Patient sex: M
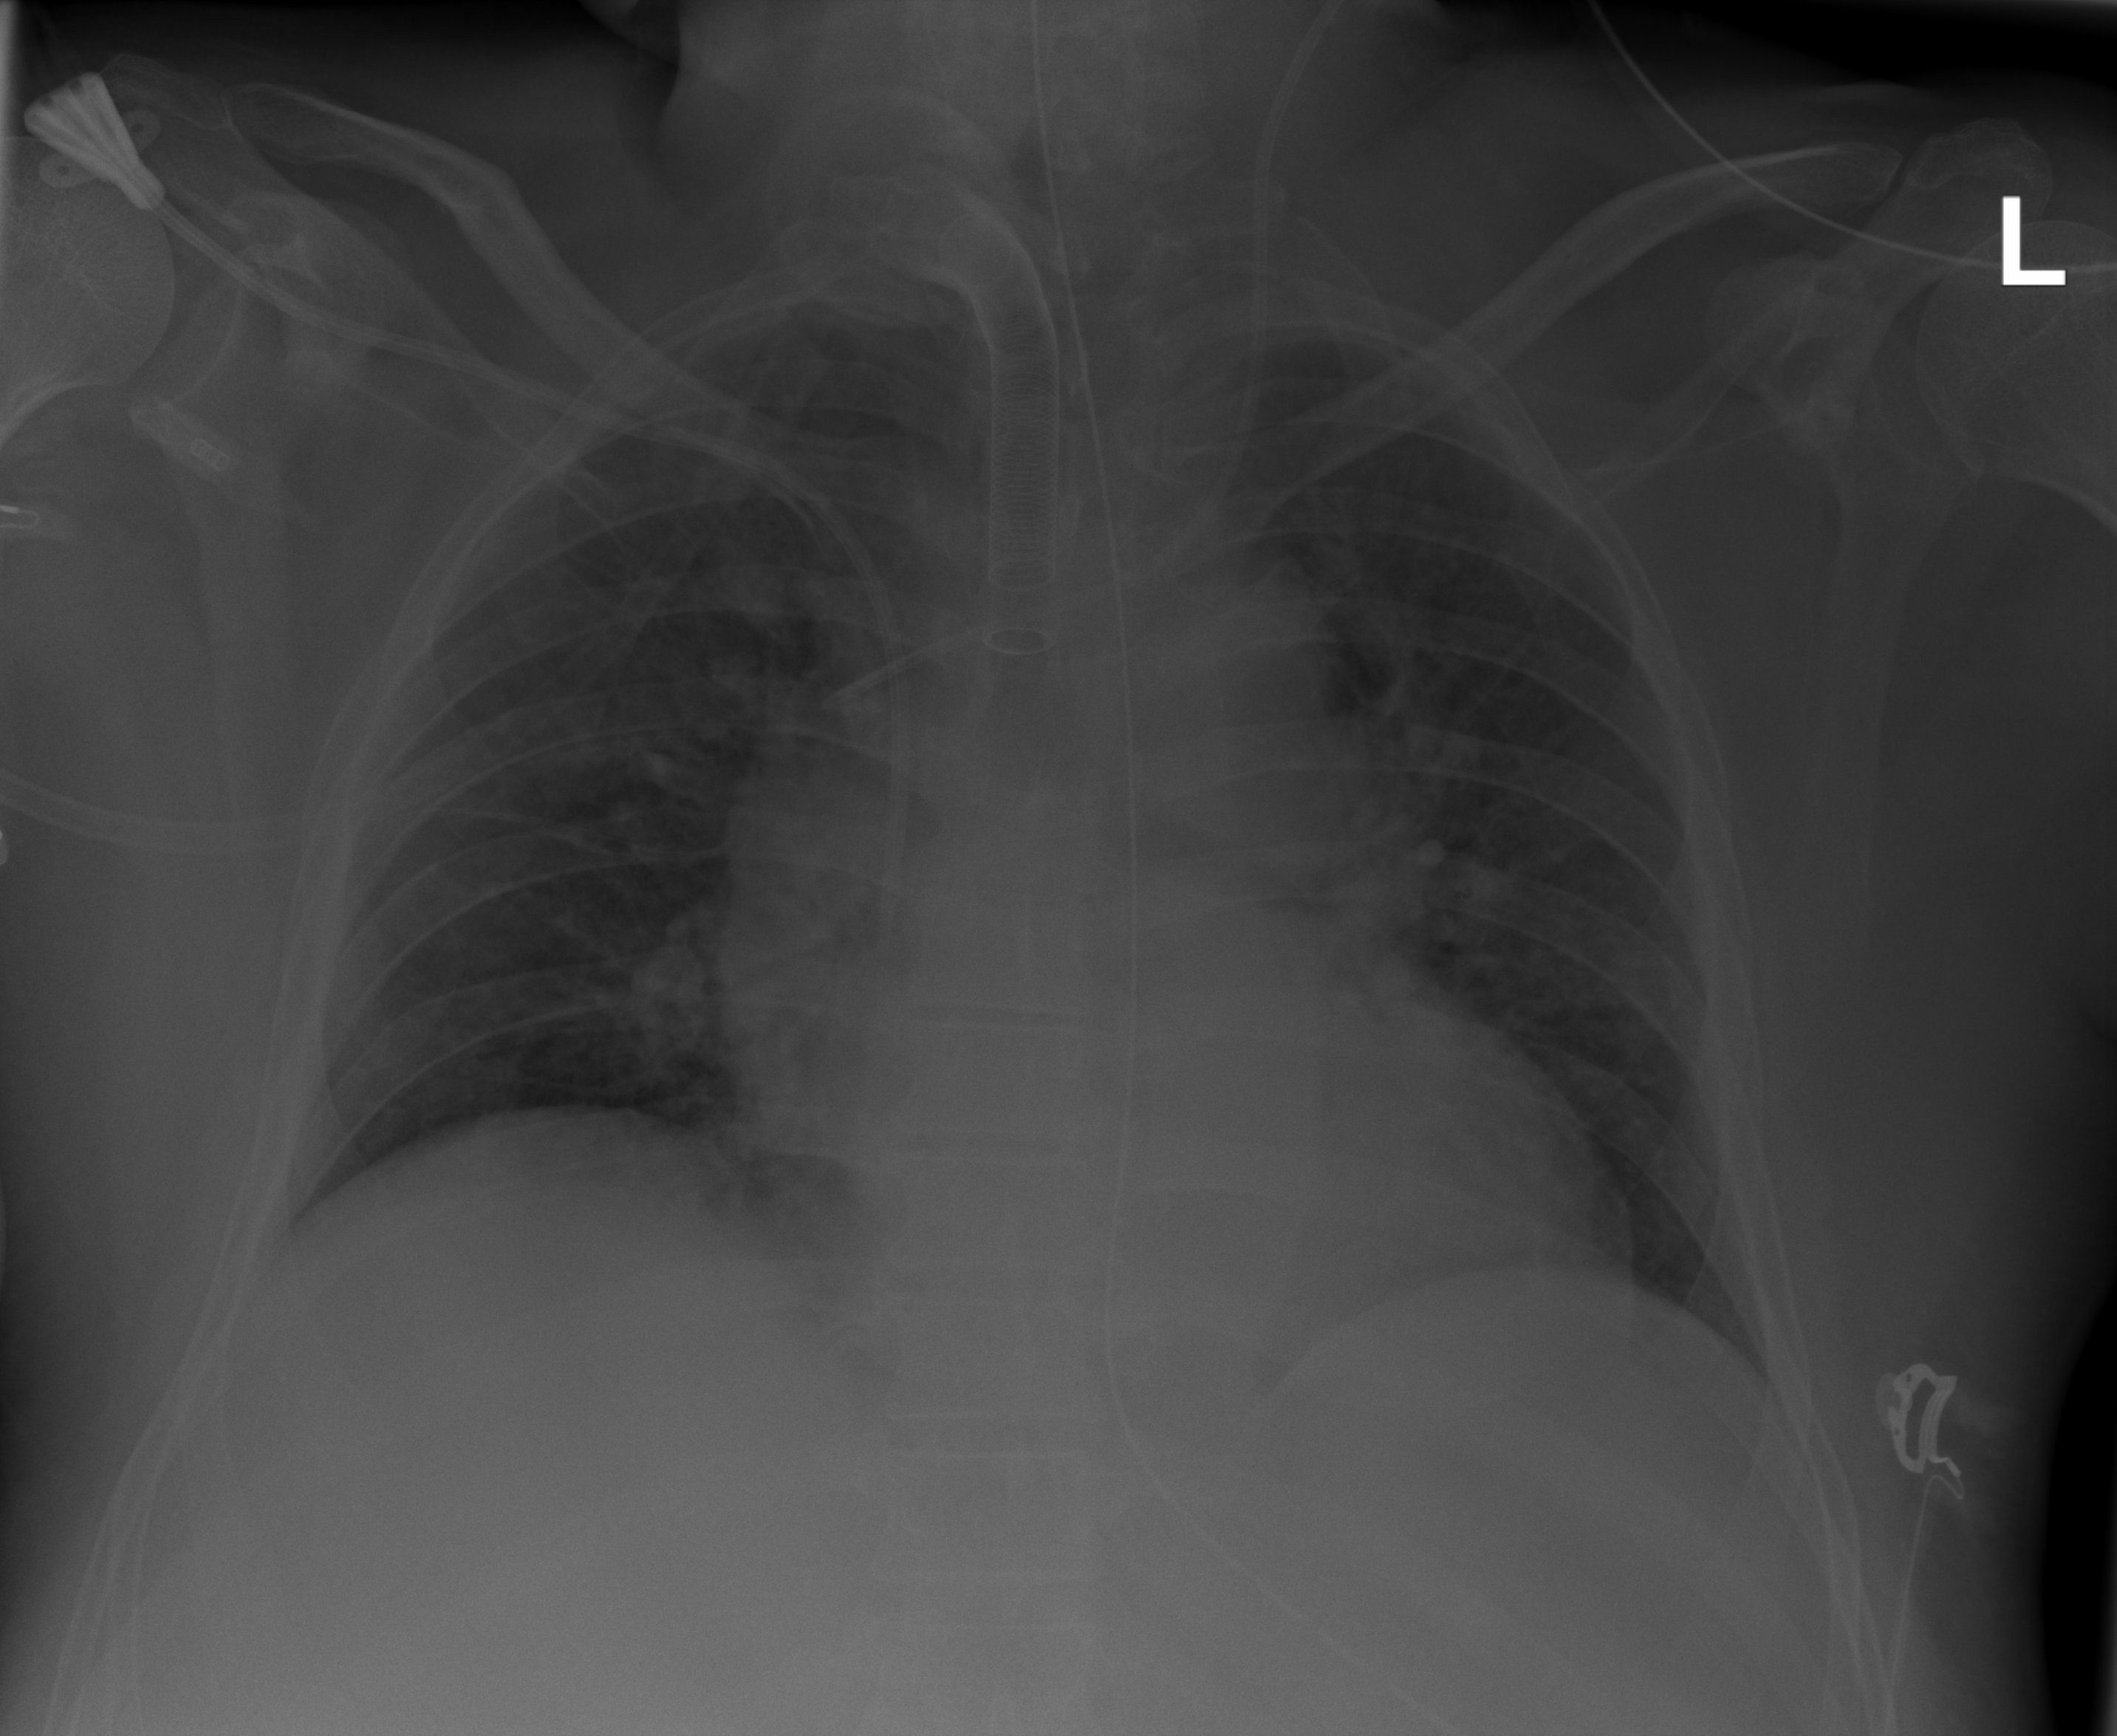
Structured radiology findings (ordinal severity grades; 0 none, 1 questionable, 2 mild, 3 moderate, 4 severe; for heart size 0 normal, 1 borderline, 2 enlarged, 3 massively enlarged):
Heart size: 2
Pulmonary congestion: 2
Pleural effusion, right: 0
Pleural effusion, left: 2
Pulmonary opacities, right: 1
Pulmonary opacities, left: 1
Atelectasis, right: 2
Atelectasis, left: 2